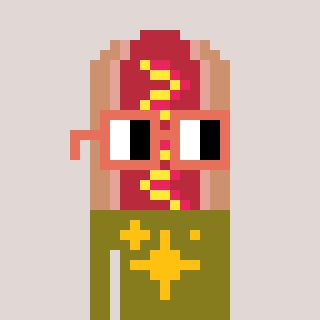
a pixel art character with square orange glasses, a hotdog-shaped head and a gunk-colored body on a warm background